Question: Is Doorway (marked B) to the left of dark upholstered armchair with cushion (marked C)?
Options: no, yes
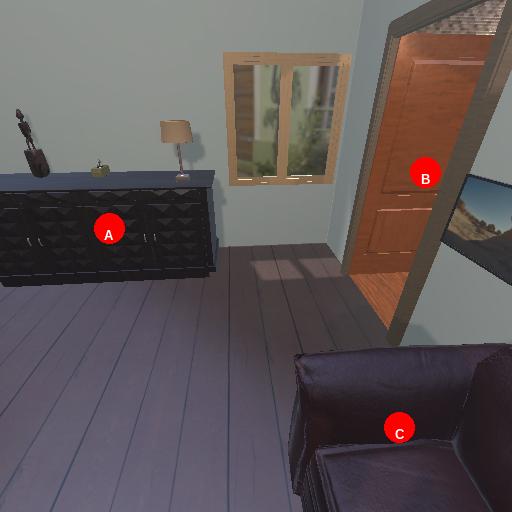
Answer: no